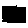
Label: line